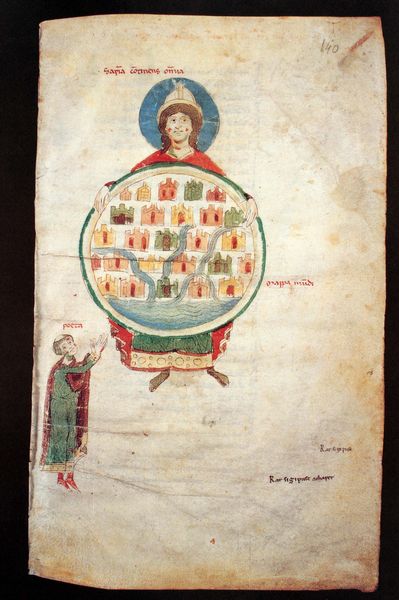
Titel: Codex 120 II; Der Dichter ruft die Weisheit an
Künstler: Petrus de Ebulo
Standort: Bern
Institution: Burgerbibliothek
Schlagwörter: blau, gott, kopf, mann, meer, umhang, wasser, fluss, gelb, grün, menschen, see, stadt, bunt, frankreich, frau, geste, hut, männer, orange, zeichnung, haus, rot, beige, malerei, arme, bibel, halten, mensch, hände, erde, häuser, land, gold, mantel, saum, blatt, person, england, krone, locken, rosa, kreis, rund, füße, schrift, wellen, papier, schuhe, dorf, farbe, klein, figuren, bischof, blue, kaiser, king, könig, men, papst, people, priest, red, white, tafel, bordüre, dress, figures, green, hair, old, painting, robe, yellow, inschrift, pink, two, brown, foto, stadtansicht, paradies, tusche, buch, religion, links, scheibe, seite, illustration, text, beschriftung, volk, kugel, helm, tinte, namen, buchseite, pergament, wappen, karte, gestus, heiligenschein, nimbus, christus, jesus, mauern, angel, heaven, man, tree, flehen, mittelalter, umfassen, lake, sea, water, houses, mönch, heiliger, feet, helmet, plan, gelehrter, landkarte, river, urkunde, städte, drawing, paper, jünger, globus, castle, color, welt, sketch, miniatur, saint, cross, writing, handschrift, purpur, flüsse, burgen, präsentieren, city, cape, tonsur, weltkugel, ink, buildings, stadtplan, colours, wörter, shoes, monk, map, medieval, hebräisch, animal, circle, lines, papyrus, viloett, god, shield, book, christ, crucifix, buchmalerei, atlas, persian, inkunabel, codex, stammbaum, waterfall, bäche, abbreviatur, weltenherrscher, gebiet, run, page, round, illumination, border, fabre, kleiner mann, point, middle ages, abschrift, karolinger, ströme, weltkreis, ilustration, manuscript, halo, erdkreis, detailed, castles, praise, abuchzeichnung, small man, label, streams, hevean, woreship, carment